【题型】解答题　【知识点】平面几何　【难度】easy
如图，$AB$ 是 $\odot O$ 的直径，半径 $OC \perp AB$，垂足为 $O$，$OC = 2$，$P$ 是 $BA$ 延长线上一点，连接 $CP$，交 $\odot O$ 于点 $D$，连接 $AD$，$\angle OCP = 60^\circ$。过点 $P$ 作 $\odot O$ 的切线，切点为 $E$，交 $CO$ 的延长线于点 $F$。

(1) 求 $\overset{\frown}{CD}$ 的长；

(2) 求 $\angle DAB$ 的度数；

(3) 求 $\cos \angle OFP$ 的值。
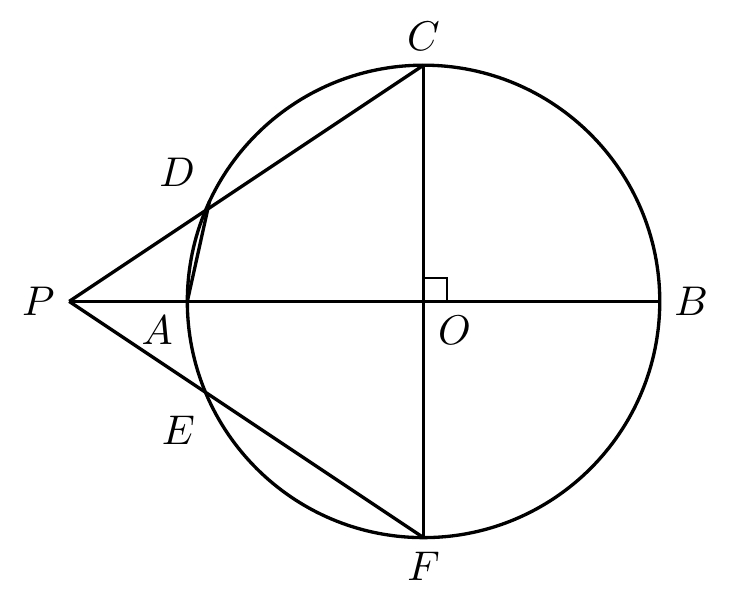
【解答】
(1) 解：如图，连接 $OD$,

在 $\odot O$ 中，$OC = OD$,

又 $\because \angle OCP = 60^\circ$,

$\therefore \triangle OCD$ 是等边三角形，

$\therefore \angle COD = 60^\circ$,

$\because OC = 2$,

$\therefore \overset{\frown}{CD}$ 的长 = $\frac{60\pi \times 2}{180} = \frac{2\pi}{3}$;

(2) 解：$\because OC \perp AB$,

$\therefore \angle POF = \angle AOC = 90^\circ$,

$\therefore \angle AOD = \angle AOC - \angle COD = 30^\circ$,

在 $\odot O$ 中，$OA = OD$,

$\therefore \angle DAB = \angle ADO = \frac{180^\circ - \angle AOD}{2} = 75^\circ$;

（3）解：如图，连接 $OE$,

$\because \angle AOC = 90^\circ, \quad \angle OCP = 60^\circ$,

$\therefore \angle CPO = 30^\circ$,

$\therefore PO = \sqrt{3}CO = 2\sqrt{3}$,

$\because PE$ 是 $\odot O$ 的切线，

$\therefore \angle OEF = 90^\circ, \quad OE = OC = 2$,

$\therefore \angle OFP + \angle FOE = 90^\circ$,

$\because \angle POF = \angle AOC = 90^\circ$,

$\therefore \angle POE + \angle FOE = 90^\circ$,

$\therefore \angle OFP = \angle POE$,

$\therefore \cos \angle OFP = \cos \angle POE = \frac{OE}{PO} = \frac{2}{2\sqrt{3}} = \frac{\sqrt{3}}{3}$.
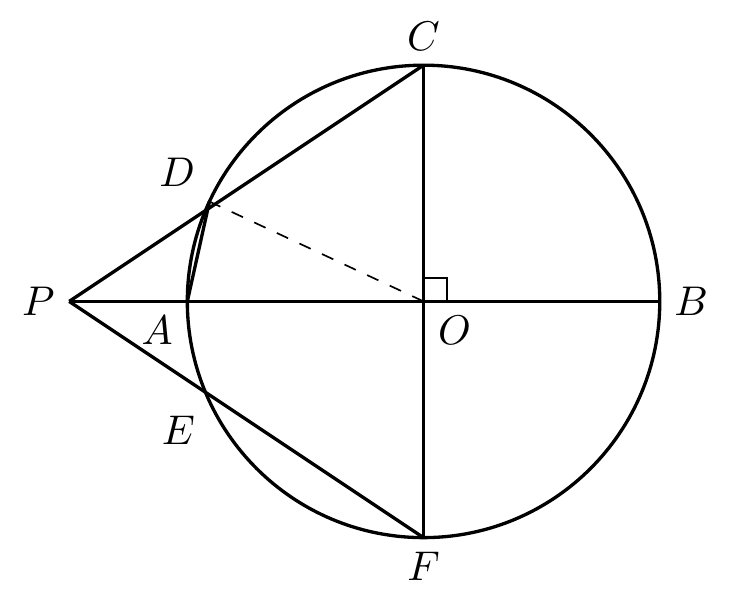
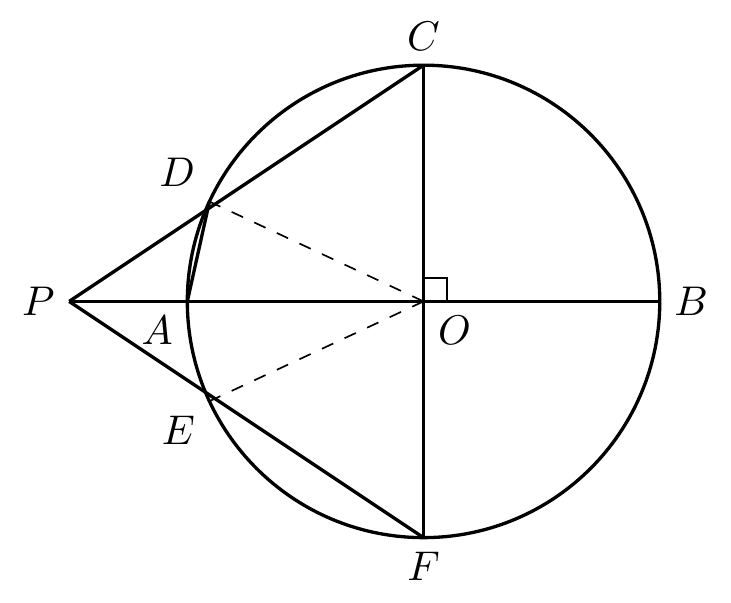